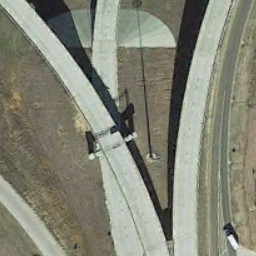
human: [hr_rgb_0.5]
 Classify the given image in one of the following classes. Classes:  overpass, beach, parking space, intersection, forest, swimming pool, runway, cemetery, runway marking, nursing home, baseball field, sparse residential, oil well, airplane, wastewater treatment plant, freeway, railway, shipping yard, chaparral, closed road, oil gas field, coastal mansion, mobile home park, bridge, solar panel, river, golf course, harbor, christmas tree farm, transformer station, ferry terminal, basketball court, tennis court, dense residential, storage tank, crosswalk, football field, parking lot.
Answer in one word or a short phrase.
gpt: overpass